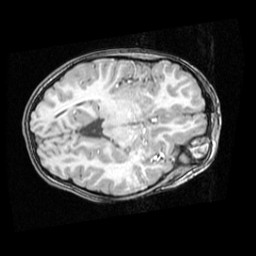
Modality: T1w
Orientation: axial
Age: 11
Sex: male
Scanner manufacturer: ge
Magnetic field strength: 1.5 T
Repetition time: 0.03333 s
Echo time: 0.008 s